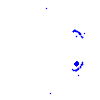
Particle: pion